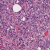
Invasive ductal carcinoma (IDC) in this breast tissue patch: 1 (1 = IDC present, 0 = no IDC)